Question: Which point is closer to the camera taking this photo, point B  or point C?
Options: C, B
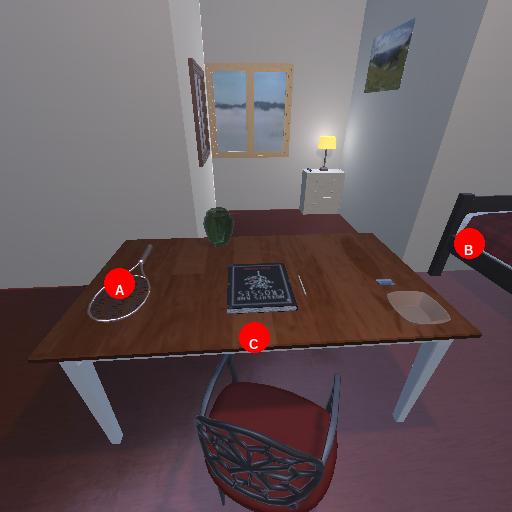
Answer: C